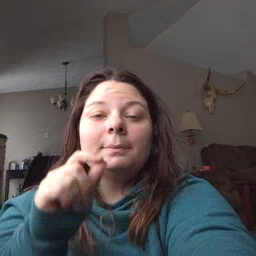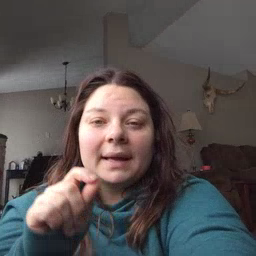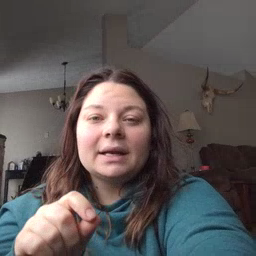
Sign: pen